Field crop: maize
Growth stage: 2
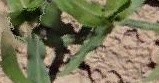
Species: maize